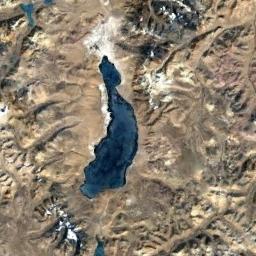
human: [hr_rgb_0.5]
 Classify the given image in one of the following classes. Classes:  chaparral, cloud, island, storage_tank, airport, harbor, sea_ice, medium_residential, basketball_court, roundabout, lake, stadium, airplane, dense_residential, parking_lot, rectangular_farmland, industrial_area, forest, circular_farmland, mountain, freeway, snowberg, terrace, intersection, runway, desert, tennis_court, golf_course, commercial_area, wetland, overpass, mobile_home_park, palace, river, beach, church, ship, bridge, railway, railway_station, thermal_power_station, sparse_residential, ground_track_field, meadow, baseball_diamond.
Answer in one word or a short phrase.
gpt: lake